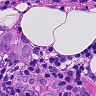
Metastatic tissue present: yes